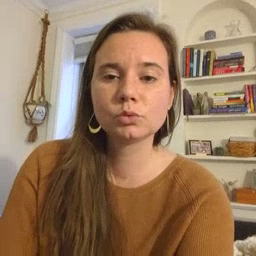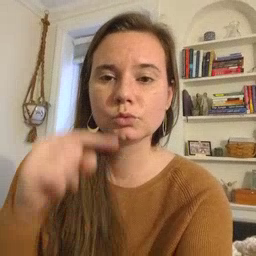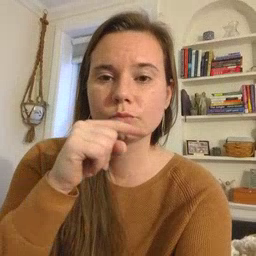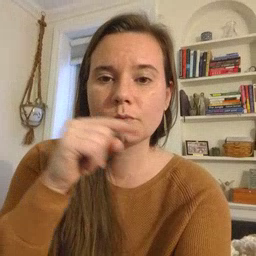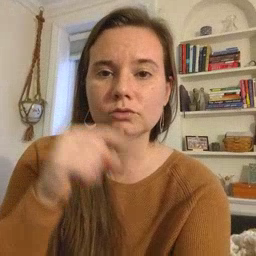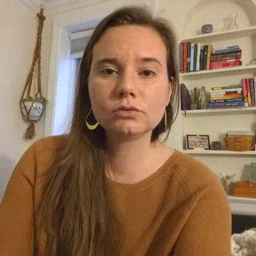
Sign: toothbrush